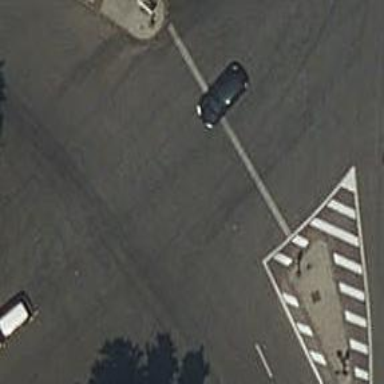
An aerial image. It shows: Asphalt road with primary link designation.